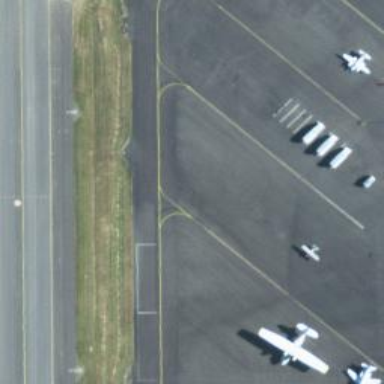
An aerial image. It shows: View of taxiway at the airport.